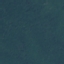
Land use / land cover class: Forest